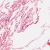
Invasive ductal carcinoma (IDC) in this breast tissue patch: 0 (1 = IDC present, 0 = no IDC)